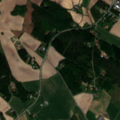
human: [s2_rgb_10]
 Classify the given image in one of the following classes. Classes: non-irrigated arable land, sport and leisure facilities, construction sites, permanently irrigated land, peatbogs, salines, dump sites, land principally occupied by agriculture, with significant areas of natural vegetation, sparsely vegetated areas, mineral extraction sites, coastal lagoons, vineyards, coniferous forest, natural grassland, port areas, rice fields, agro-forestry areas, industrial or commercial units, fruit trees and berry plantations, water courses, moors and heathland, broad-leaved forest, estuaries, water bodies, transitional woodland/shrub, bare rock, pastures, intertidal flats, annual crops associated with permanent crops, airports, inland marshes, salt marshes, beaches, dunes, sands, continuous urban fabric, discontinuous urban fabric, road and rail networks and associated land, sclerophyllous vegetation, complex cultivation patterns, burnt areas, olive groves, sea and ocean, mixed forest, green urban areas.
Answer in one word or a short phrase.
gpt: discontinuous urban fabric, non-irrigated arable land, land principally occupied by agriculture, with significant areas of natural vegetation, coniferous forest, mixed forest, water bodies